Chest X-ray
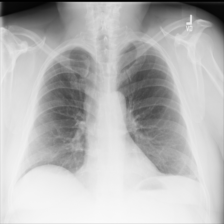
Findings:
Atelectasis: negative
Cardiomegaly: negative
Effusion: negative
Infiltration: negative
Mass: negative
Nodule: negative
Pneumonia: negative
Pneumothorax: negative
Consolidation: negative
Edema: negative
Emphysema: negative
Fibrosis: negative
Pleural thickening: negative
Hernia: negative